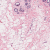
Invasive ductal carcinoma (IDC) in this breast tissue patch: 0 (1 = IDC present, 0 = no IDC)